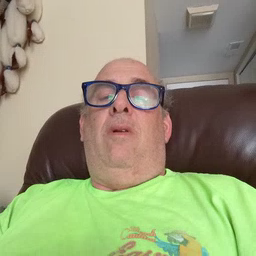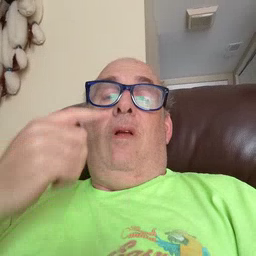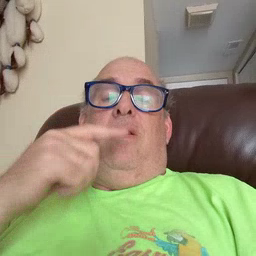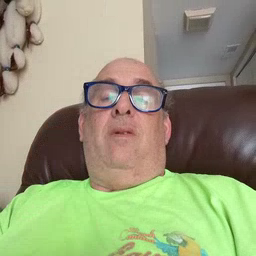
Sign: eye